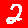
Digit: 2